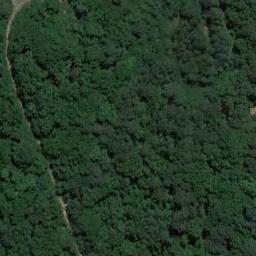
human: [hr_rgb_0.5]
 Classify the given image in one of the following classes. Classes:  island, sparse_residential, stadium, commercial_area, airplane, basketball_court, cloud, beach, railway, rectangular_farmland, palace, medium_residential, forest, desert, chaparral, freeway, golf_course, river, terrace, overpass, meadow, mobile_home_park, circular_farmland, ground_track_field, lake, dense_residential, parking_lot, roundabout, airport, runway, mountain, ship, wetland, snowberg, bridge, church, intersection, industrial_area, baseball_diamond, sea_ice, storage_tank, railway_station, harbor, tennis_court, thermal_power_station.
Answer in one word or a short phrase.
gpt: forest